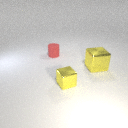
large yellow metal cube to the right of small yellow metal cube